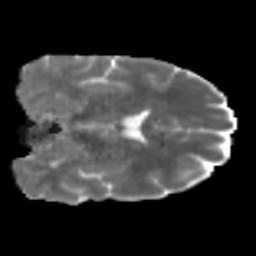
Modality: MD
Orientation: coronal
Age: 46
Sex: male
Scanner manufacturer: siemens
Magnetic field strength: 3 T
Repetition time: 5 s
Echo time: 0.092 s